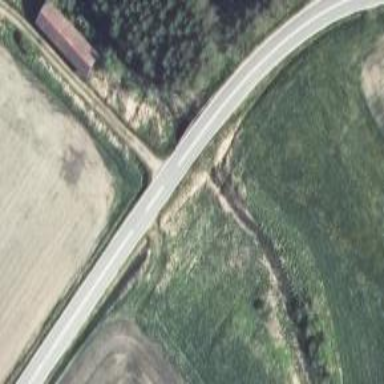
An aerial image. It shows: Culvert tunnel.